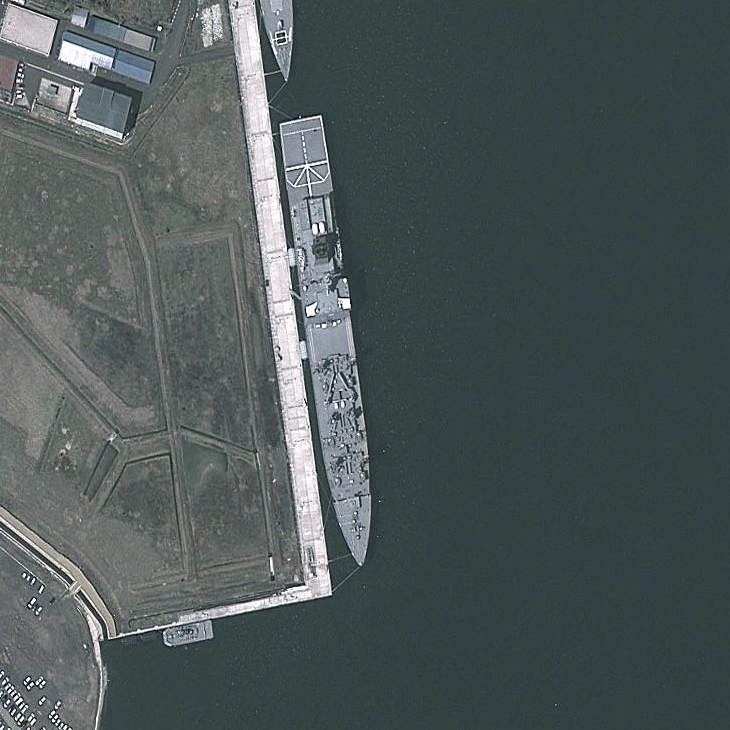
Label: cruiser